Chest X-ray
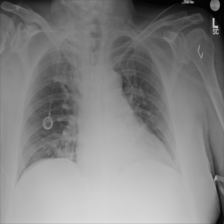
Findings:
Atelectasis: negative
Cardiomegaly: negative
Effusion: negative
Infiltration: negative
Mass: negative
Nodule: negative
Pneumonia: negative
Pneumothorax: negative
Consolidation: negative
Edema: negative
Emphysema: negative
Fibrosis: negative
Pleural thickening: negative
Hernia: negative